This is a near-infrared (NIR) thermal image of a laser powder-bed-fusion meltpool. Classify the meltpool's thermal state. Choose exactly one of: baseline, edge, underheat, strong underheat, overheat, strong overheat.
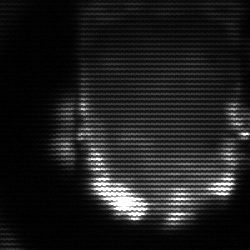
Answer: baseline